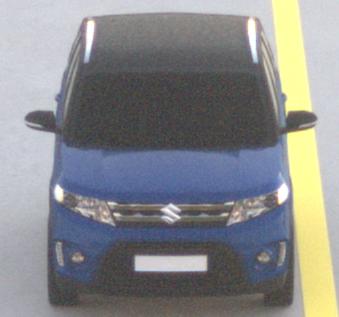
Make: Suzuki
Model: Vitara 1.6
Detailed model: Vitara (LY)
Model produced from: 2015/04
Model produced until: 2018/08
Doors: 5
Color: blue
Road condition: dry road
Daytime: sunrise or sunset
Contrast: low contrast